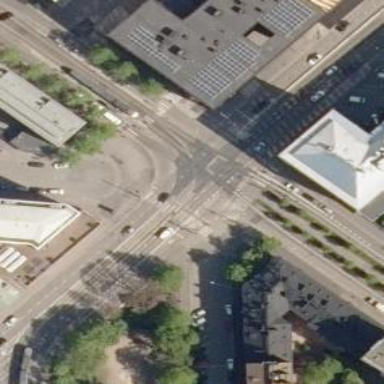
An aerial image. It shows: Tram railway with contact line for electrification. Physical markings segregate the tram tracks.